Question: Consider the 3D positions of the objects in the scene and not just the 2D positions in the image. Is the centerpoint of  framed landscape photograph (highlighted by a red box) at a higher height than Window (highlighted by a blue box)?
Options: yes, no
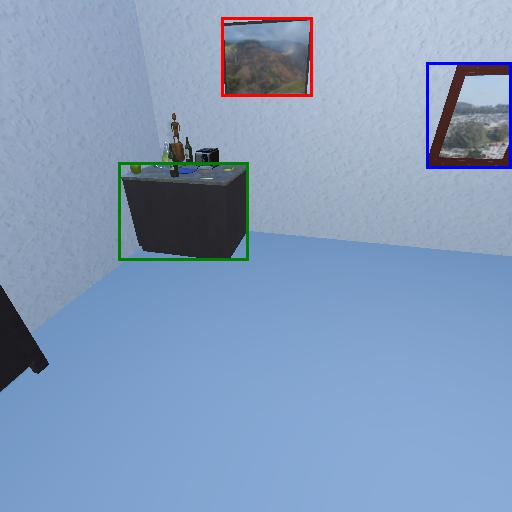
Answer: yes